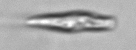
Label: Euglena